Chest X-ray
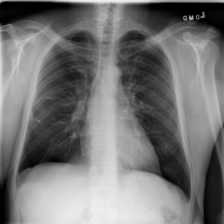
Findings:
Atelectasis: positive
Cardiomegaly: negative
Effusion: negative
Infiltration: negative
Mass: negative
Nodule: negative
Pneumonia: negative
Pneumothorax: negative
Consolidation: negative
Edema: negative
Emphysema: negative
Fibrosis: negative
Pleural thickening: negative
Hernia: negative